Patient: sex F, age 82
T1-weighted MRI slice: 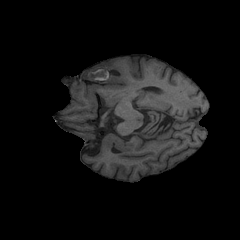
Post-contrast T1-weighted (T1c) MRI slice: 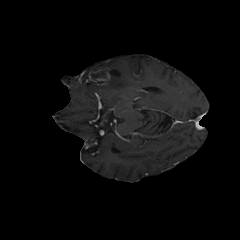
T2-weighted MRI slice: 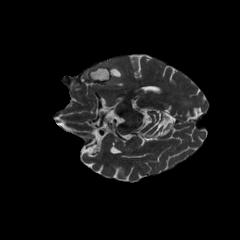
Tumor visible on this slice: yes
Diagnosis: Glioblastoma, IDH-wildtype
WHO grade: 4